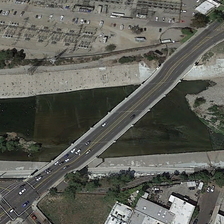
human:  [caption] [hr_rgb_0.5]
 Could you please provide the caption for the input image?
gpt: a bridge with plenty of cars drving traverses the  polluted river .

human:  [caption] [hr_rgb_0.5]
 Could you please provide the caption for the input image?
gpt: the bridge spans a river with buildings on one side of it and a parking lot on the other side .

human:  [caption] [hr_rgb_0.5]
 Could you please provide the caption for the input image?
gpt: the bridge crosses diagonally a river with buildings along its sides .

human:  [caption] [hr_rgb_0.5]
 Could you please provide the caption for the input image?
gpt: the bridge crosses diagonally a river with buildings along its sides .

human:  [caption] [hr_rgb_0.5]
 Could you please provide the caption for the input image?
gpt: several buildings and green trees are in two sides of a river with a bridge with cars over it .